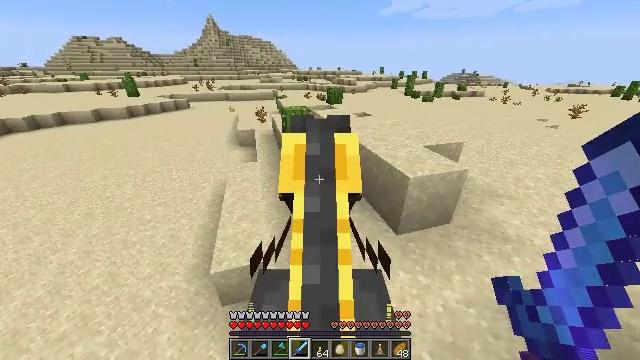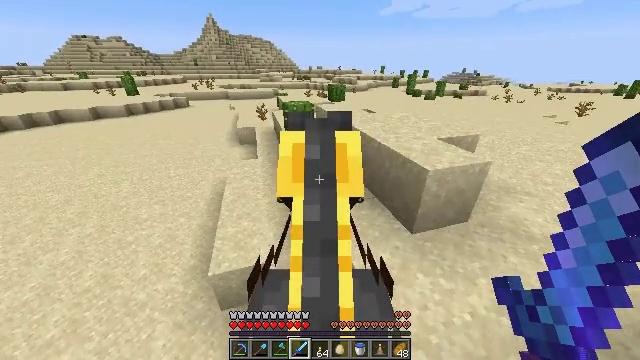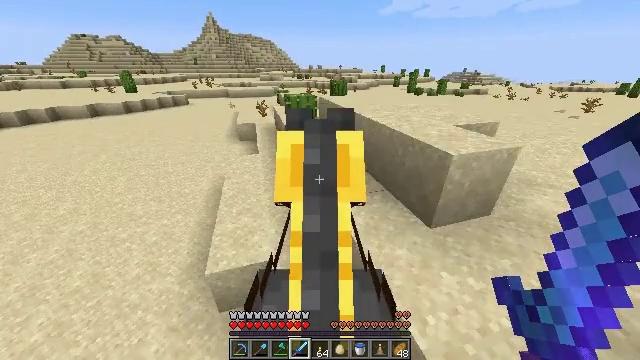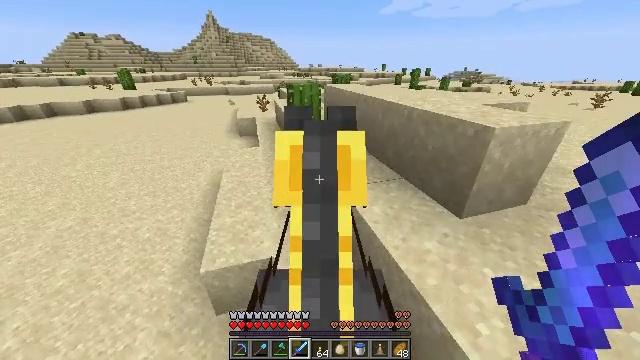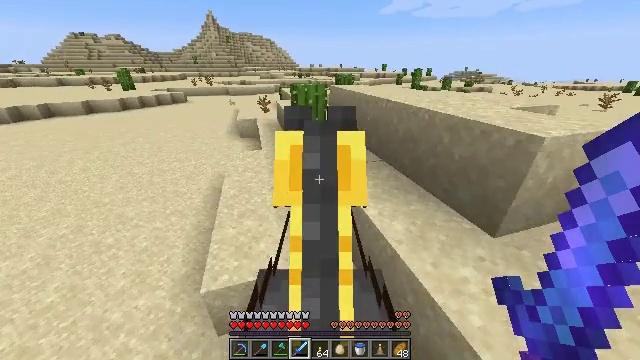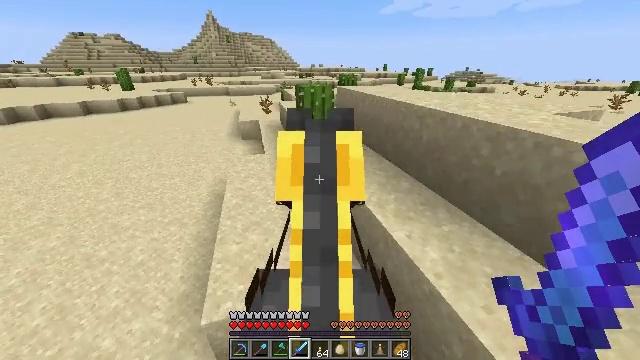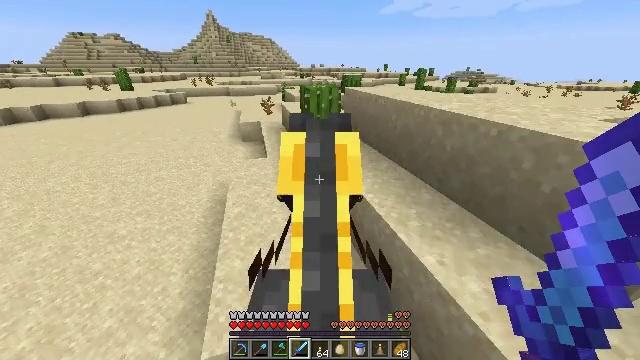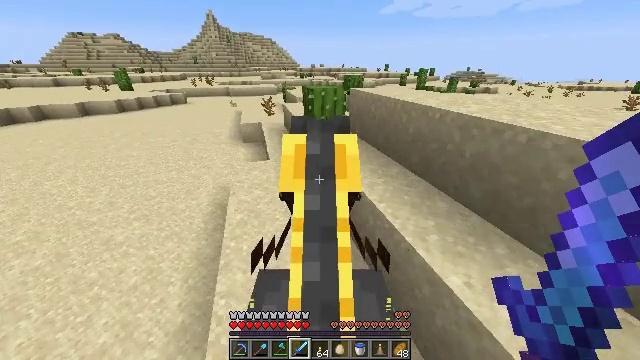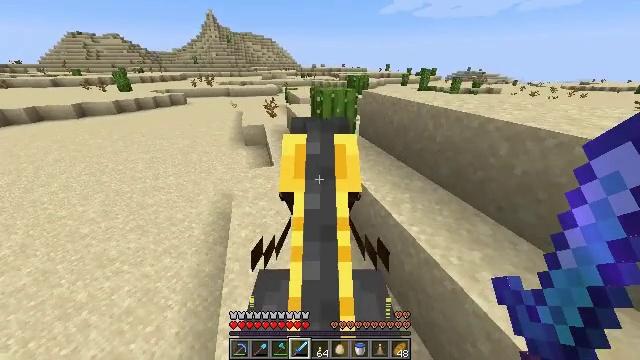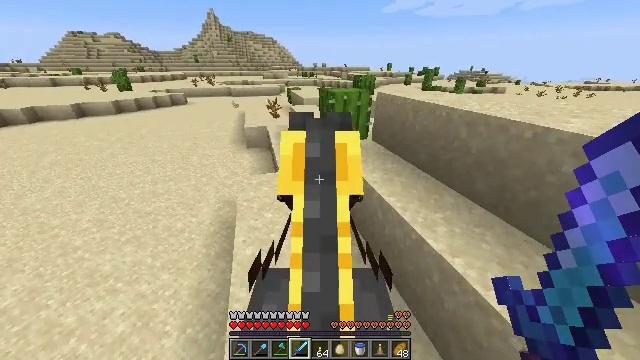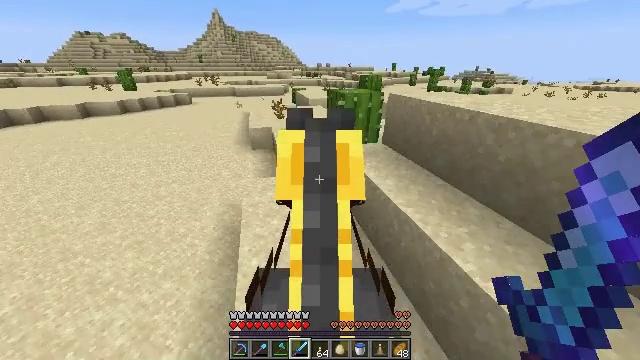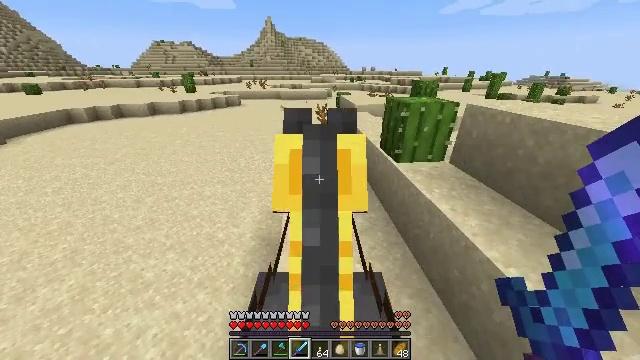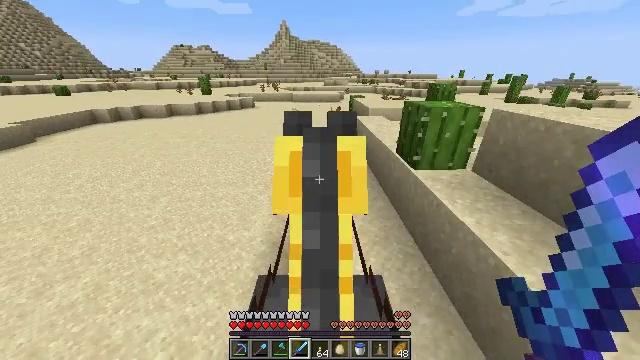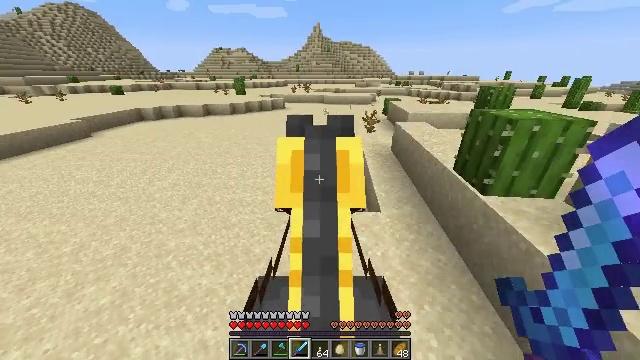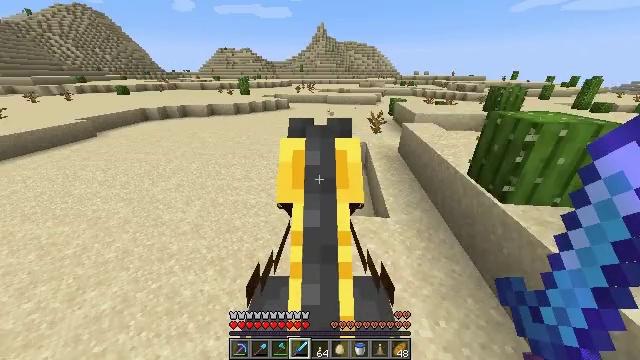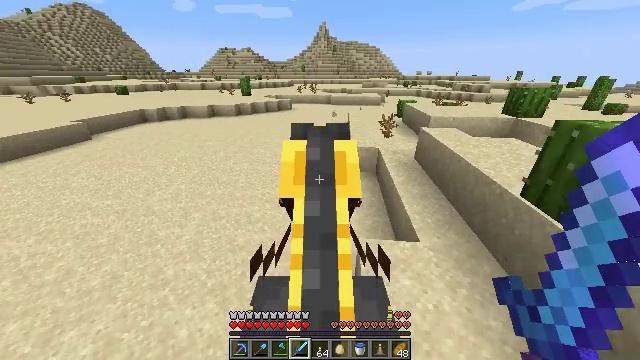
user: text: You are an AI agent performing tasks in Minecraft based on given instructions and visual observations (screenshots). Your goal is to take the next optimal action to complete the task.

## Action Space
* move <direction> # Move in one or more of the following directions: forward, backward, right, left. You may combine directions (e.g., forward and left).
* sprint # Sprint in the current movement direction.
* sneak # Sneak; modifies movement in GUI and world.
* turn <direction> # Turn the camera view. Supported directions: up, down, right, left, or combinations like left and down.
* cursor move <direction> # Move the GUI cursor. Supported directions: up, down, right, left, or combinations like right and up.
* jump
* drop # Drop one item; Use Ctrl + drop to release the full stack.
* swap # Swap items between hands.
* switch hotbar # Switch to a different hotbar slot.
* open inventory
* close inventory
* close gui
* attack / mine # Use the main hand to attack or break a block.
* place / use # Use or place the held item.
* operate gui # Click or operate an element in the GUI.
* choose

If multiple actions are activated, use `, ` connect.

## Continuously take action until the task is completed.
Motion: motion action
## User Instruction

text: Gather sandstone from the desert.
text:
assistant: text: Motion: move forward and move left, sprint
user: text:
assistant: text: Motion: move forward and move left, sprint
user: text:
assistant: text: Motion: move forward and move left, sprint
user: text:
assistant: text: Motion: move forward and move left, sprint
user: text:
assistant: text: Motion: move forward and move left, sprint
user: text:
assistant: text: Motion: move forward and move left, sprint
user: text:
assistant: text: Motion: move forward and move left, sprint
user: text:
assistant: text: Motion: move forward and move left, sprint
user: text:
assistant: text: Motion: move forward and move left, sprint
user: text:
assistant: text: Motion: move forward and move left, sprint, turn left
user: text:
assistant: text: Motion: move forward and move left, sprint, turn left
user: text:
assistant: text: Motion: move forward and move left, sprint, turn left
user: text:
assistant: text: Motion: move forward and move left, sprint, turn left
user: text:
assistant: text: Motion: move forward and move left, sprint
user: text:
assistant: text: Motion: move forward and move left, sprint
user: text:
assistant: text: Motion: move forward and move left, sprint
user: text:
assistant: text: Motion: move forward and move left, sprint
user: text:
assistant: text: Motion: move forward, sprint
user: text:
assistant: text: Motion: move forward, sprint
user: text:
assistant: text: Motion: move forward, sprint
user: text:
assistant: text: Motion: move forward, sprint
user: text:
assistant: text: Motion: move forward, sprint
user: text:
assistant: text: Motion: move forward, sprint
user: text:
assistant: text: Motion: move forward, sprint
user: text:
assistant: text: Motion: move forward, sprint
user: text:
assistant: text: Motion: move forward, sprint
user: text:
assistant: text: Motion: move forward, sprint
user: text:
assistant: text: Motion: move forward, sprint
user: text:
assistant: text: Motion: move forward, sprint
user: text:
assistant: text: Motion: move forward, sprint